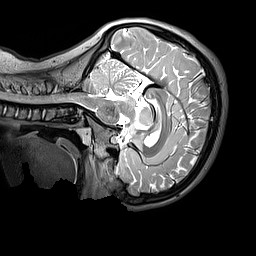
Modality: T2w
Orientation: sagittal
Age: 12
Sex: female
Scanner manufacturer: siemens
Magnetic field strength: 3 T
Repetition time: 3.2 s
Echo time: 0.408 s